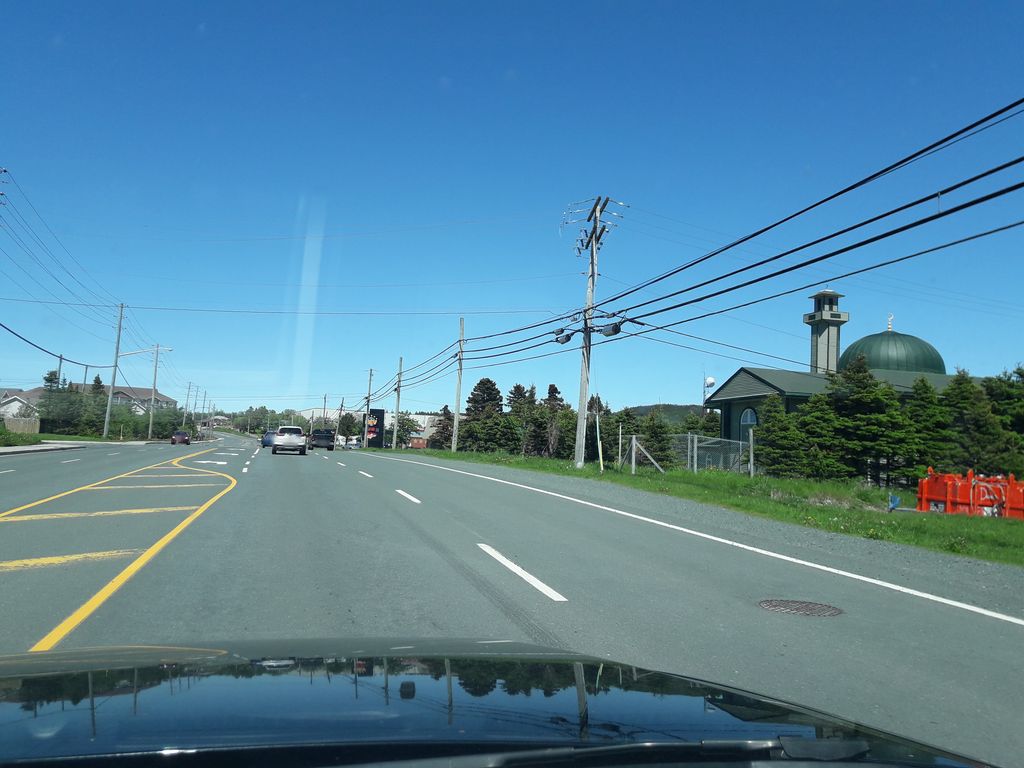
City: st_johns